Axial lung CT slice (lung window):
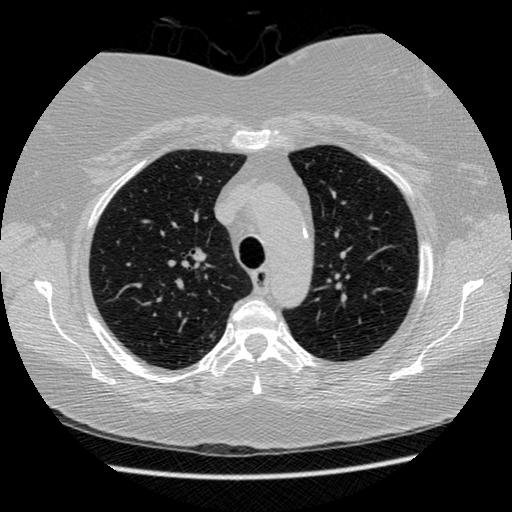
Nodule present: no